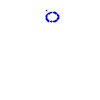
Particle: kaon